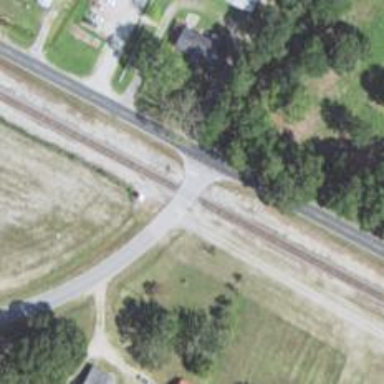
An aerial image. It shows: Railway level crossing.